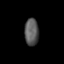
Tissue: prostate
Cell type: T cells
Senescence score: 0.3212
Nuclear area (px): 382
Mean DAPI intensity: 88.118